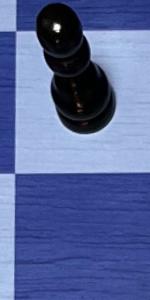
Label: Empty